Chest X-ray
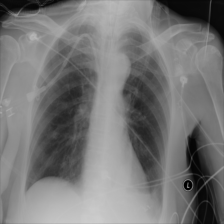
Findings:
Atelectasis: negative
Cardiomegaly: negative
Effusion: negative
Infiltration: negative
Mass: negative
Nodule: negative
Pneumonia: negative
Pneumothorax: negative
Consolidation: positive
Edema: negative
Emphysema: negative
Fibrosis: negative
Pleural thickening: negative
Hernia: negative